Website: macys
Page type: delivery-shipping
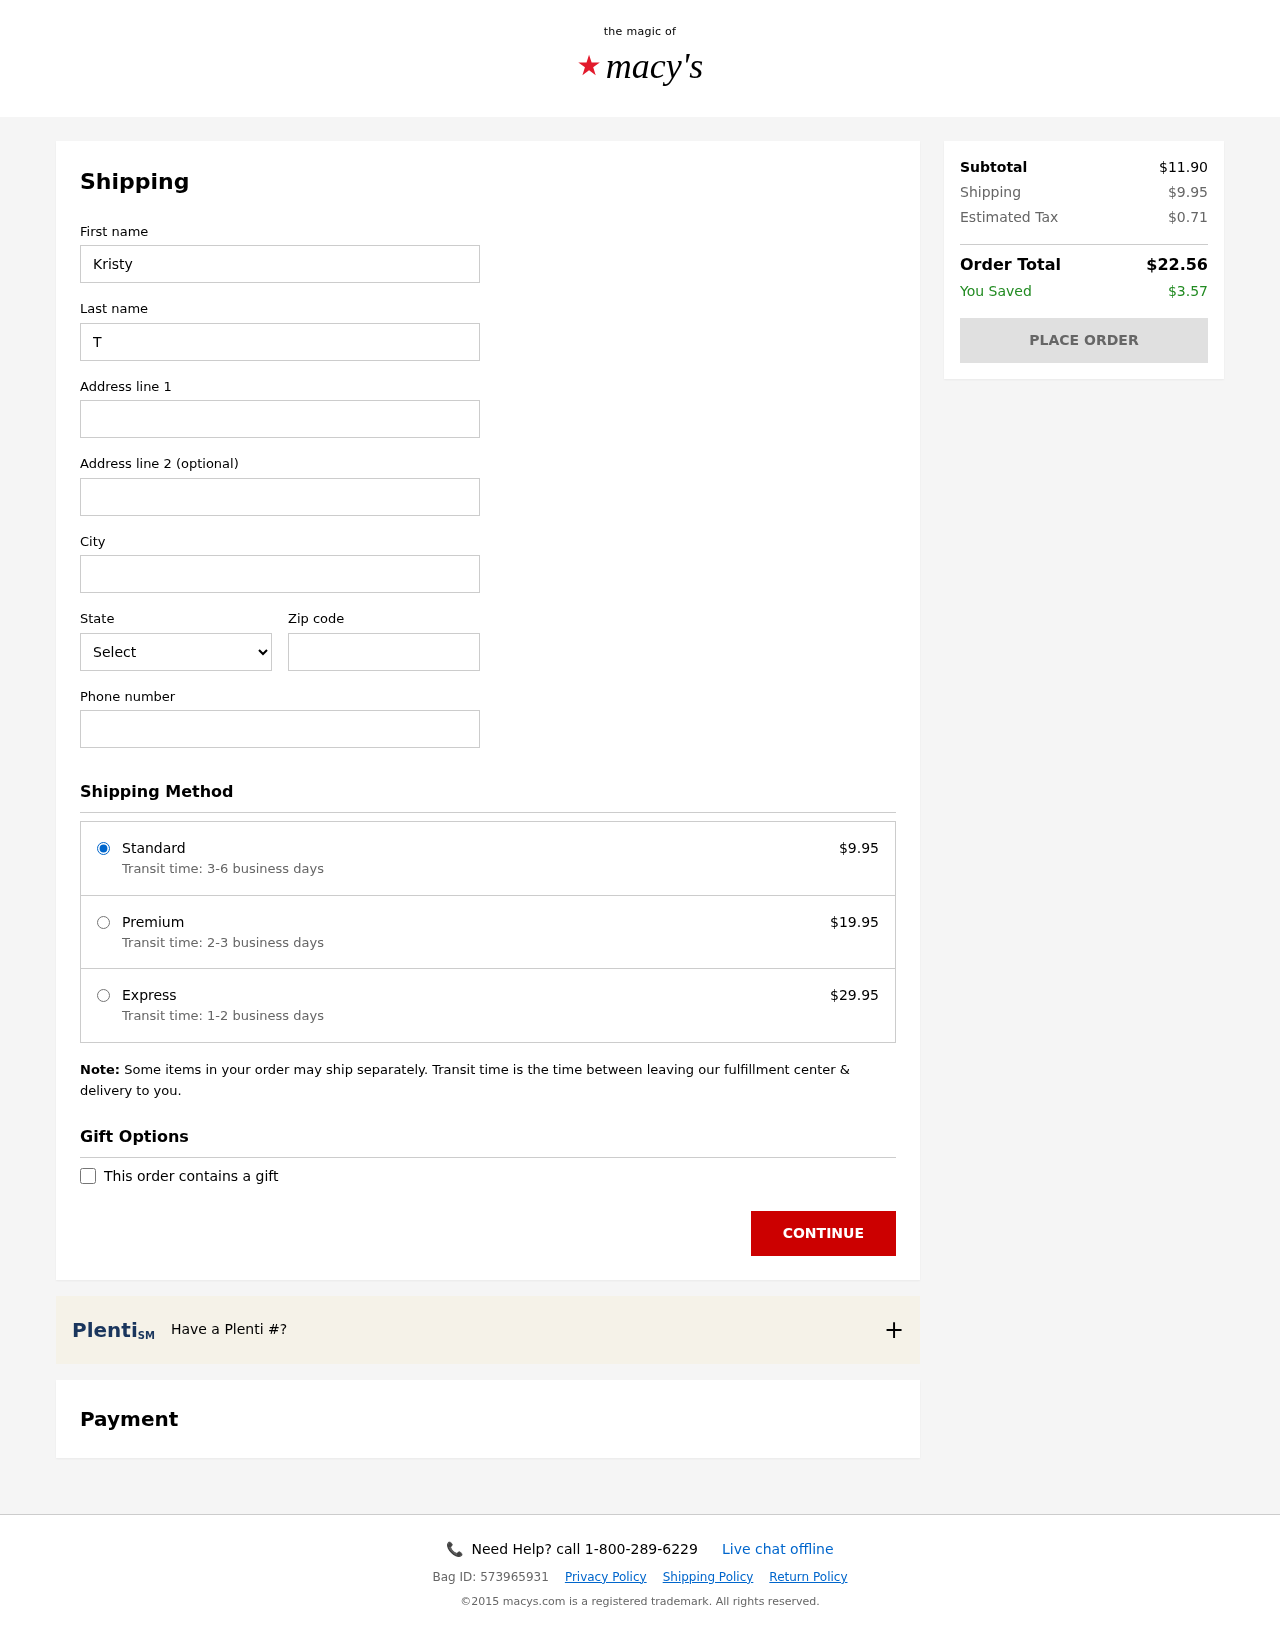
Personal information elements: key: PII_CITY
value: Munozmouth
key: PII_FIRSTNAME
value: Kristy
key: PII_LASTNAME
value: Taylor
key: PII_PHONE
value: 7367965658
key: PII_POSTCODE
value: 12861
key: PII_STATE_ABBR
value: SC
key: PII_STREET
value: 7863 Saunders Avenue Apt. 538
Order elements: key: ORDER_SHIPPING_COST
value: $9.95
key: ORDER_SHIPPING_PREMIUM
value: $19.95
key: ORDER_SHIPPING_EXPRESS
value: $29.95
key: ORDER_SUBTOTAL
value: $11.90
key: ORDER_TAX
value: $0.71
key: ORDER_TOTAL
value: $22.56
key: ORDER_SAVINGS
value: $3.57